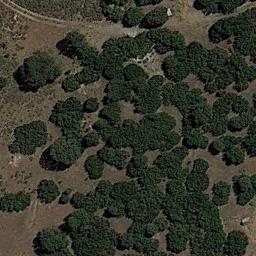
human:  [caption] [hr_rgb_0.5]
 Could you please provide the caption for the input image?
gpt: Some connected green chaparrals grow on the wasteland .

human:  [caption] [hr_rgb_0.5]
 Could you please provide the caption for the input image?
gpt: You can see a lot of weeds on this desert .

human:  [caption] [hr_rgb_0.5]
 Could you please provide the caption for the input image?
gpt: Chaparral is densely distributed on the sand .

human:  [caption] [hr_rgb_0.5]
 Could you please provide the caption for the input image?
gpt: The chaparral is consist of dense bushes .

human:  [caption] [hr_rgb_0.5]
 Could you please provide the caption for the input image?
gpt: The chaparral is concentrated and dense .